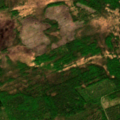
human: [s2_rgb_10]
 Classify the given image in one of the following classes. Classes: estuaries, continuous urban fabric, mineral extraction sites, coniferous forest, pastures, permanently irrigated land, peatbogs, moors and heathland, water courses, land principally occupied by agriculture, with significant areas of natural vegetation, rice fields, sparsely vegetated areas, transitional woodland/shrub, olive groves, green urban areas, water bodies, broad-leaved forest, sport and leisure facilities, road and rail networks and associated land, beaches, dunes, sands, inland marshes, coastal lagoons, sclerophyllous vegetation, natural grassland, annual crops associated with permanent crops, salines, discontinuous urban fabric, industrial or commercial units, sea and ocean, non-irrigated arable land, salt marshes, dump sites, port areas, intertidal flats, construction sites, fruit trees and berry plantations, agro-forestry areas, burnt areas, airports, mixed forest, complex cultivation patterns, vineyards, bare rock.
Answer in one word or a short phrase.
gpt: mixed forest, transitional woodland/shrub, peatbogs